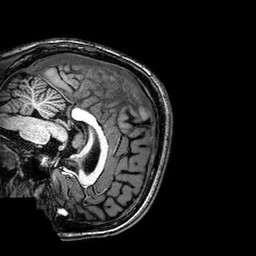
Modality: T1w
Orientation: sagittal
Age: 29
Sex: female